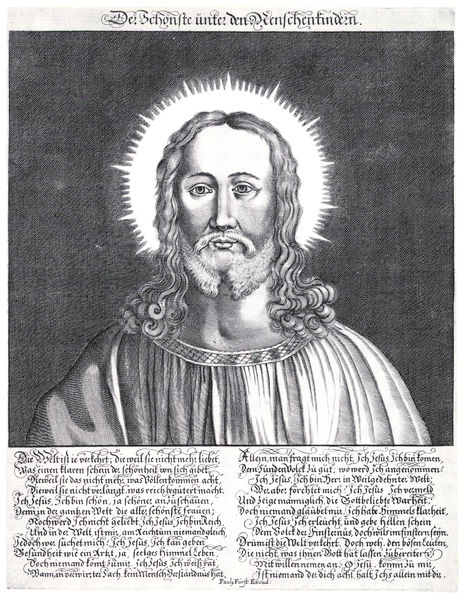
Titel: Der Schönste unter den Menschenkindern.
Institution: (Seriendruck)
Schlagwörter: dunkel, mann, schatten, umhang, weiß, menschen, ausschnitt, frisur, haar, hell, hintergrund, kleid, licht, mund, nase, schwarz, stirn, zeichnung, blick, bart, hemd, schnurrbart, augen, bibel, falten, gesicht, kragen, bild, bildnis, hals, portrait, porträt, gewand, haare, mantel, nachthemd, blatt, augenbrauen, borte, brustbild, frontal, kinn, locken, scheitel, schulter, schrift, wangen, grafik, graphik, spalten, beleuchtung, verzierung, deutsch, faltenwurf, leuchten, buch, religion, strahlen, druck, radierung, stich, titel, seite, illustration, text, zeitung, überschrift, buchdruck, heiligenschein, frisue, nimbus, christus, jesus, antlitz, hamd, heiliger, heilig, tunika, altdeutsch, ausschnit, stick, strahlenkranz, seriendruck, deutsche, menschenkinder, lockenhaar, loccken, menschenkindern, der schönste, stierer blick